Question: I am adding some elements to an 'ObservableList' in 'JavaFX' and after adding some items I start getting 'NullPointerException' for all the items I add. According to the 'JavaDoc' the 'add()' method throws 'NullPointerException' when:
> NullPointerException - if the specified element is null and this list
does not permit null elements
But as you can see while I'm debugging my element is NOT null:

So why I am getting this 'NullPointerException'?
'''
Exception in thread "JavaFX Application Thread" java.lang.NullPointerException
at javafx.scene.chart.XYChart$Series$1.onChanged(XYChart.java:1525)
at com.sun.javafx.collections.ListListenerHelper$SingleChange.fireValueChangedEvent(ListListenerHelper.java:158)
at com.sun.javafx.collections.ListListenerHelper.fireValueChangedEvent(ListListenerHelper.java:72)
at javafx.collections.ObservableListBase.fireChange(ObservableListBase.java:233)
at javafx.collections.ListChangeBuilder.commit(ListChangeBuilder.java:482)
at javafx.collections.ListChangeBuilder.endChange(ListChangeBuilder.java:541)
at javafx.collections.ObservableListBase.endChange(ObservableListBase.java:205)
at javafx.collections.ModifiableObservableListBase.add(ModifiableObservableListBase.java:155)
at java.util.AbstractList.add(AbstractList.java:108)
at sample.Main$1.handle(Main.java:115)
at javafx.animation.AnimationTimer$AnimationTimerReceiver$1.run(AnimationTimer.java:58)
at javafx.animation.AnimationTimer$AnimationTimerReceiver$1.run(AnimationTimer.java:56)
at java.security.AccessController.doPrivileged(Native Method)
at javafx.animation.AnimationTimer$AnimationTimerReceiver.handle(AnimationTimer.java:56)
at com.sun.scenario.animation.AbstractMasterTimer.timePulseImpl(AbstractMasterTimer.java:359)
at com.sun.scenario.animation.AbstractMasterTimer$MainLoop.run(AbstractMasterTimer.java:269)
at com.sun.javafx.tk.quantum.QuantumToolkit.pulse(QuantumToolkit.java:475)
at com.sun.javafx.tk.quantum.QuantumToolkit.pulse(QuantumToolkit.java:460)
at com.sun.javafx.tk.quantum.QuantumToolkit$13.run(QuantumToolkit.java:327)
at com.sun.glass.ui.InvokeLaterDispatcher$Future.run(InvokeLaterDispatcher.java:95)
at com.sun.glass.ui.win.WinApplication._runLoop(Native Method)
at com.sun.glass.ui.win.WinApplication.access$300(WinApplication.java:39)
at com.sun.glass.ui.win.WinApplication$4$1.run(WinApplication.java:112)
at java.lang.Thread.run(Thread.java:745)
'''
Where 'sample.Main$1.handle(Main.java:115)' is where I use the 'add()' method.
It seems it only happens when I add the items inside things like 'TimerTask()' or 'AnimationTimer()':
'''
new AnimationTimer(){
@Override
public void handle(long now) {
for (XYChart.Data<Double, Double> data : fullDataQueue){
chartData.add(data);
}
}
}.start();
'''
Otherwise I'm not getting this expection!
Ok I think I know what the problem is, here is the test code:
'''
@Test
public void testSeriesAddInAnimator(){
// Data
XYChart.Series<Double, Double> series = new XYChart.Series<>();
ConcurrentLinkedQueue<XYChart.Data<Double, Double>> fullDataQueue = new ConcurrentLinkedQueue<>();
ObservableList<XYChart.Data<Double, Double>> chartData = FXCollections.observableArrayList();
series.setData(chartData);
// Start adding data
final Random random = new Random();
for(int n = 0; n < 10000; ++n){
fullDataQueue.add(new XYChart.Data<>((double)n, random.nextDouble()));
}
new AnimationTimer(){
@Override
public void handle(long now) {
for (XYChart.Data<Double, Double> data : fullDataQueue){
chartData.add(data);
}
System.out.println("Stop!");
//stop(); -> Uncomment this and we get no exception!
}
}.start();
System.out.println("Done testSeriesAddInAnimator()!");
}
'''
This seems to happens if I re-add existing data in the Series. It's not <URL>' method inside 'AnimationTimer' the same data will be re-added and we start getting all this 'NullPointerException'.
The exception is in 'XYChart.java' line 1525:
'''
for(int i=c.getFrom(); i<c.getTo(); i++) {
getData().get(i).setSeries(Series.this);
// update linkedList Pointers for data in this series
if (begin == null) {
begin = getData().get(i);
begin.next = null;
} else {
if (i == 0) {
getData().get(0).next = begin;
begin = getData().get(0);
} else {
Data<X,Y> ptr = begin;
for (int j = 0; j < i -1 ; j++) {
ptr = ptr.next; // NPE HERE!!!!!
}
getData().get(i).next = ptr.next;
ptr.next = getData().get(i);
}
}
}
'''
But if I try to remove all items in the 'ObservableList' and then add the ones I want I get the 'NullPointerException' related to the bug you mentioned (RT-37798). So it seems I'm doomed, nothing I can do until they fix the bug.
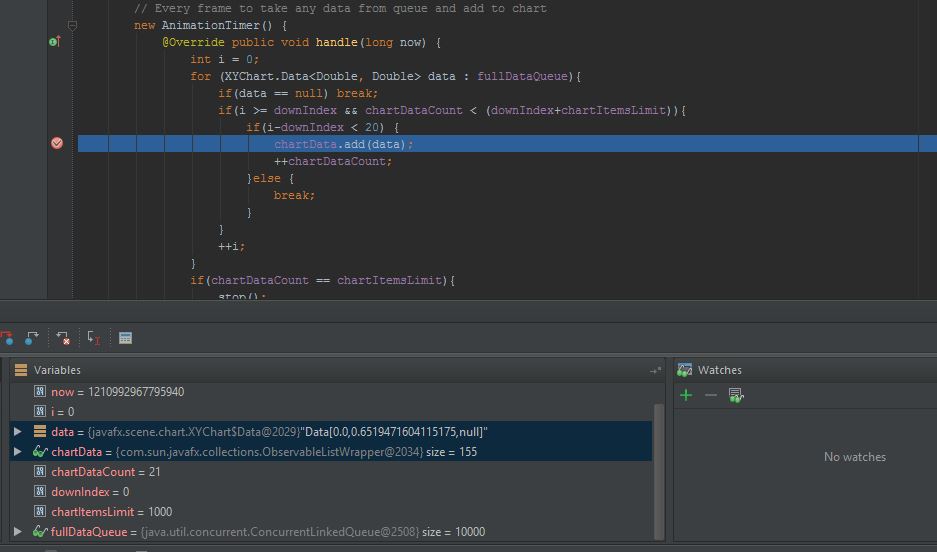
Answer: Ok it seems that RT-37798 bug is solved in JDK 8u20 Build 21. Will submit the bug I am having to see If I can get some response (<URL>.
Thank you for your help!